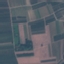
Label: PermanentCrop